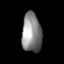
Tissue: lung
Cell type: Smooth muscle cells
Senescence score: 0.5837
Nuclear area (px): 760
Mean DAPI intensity: 137.045